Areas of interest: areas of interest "Guesthouse"
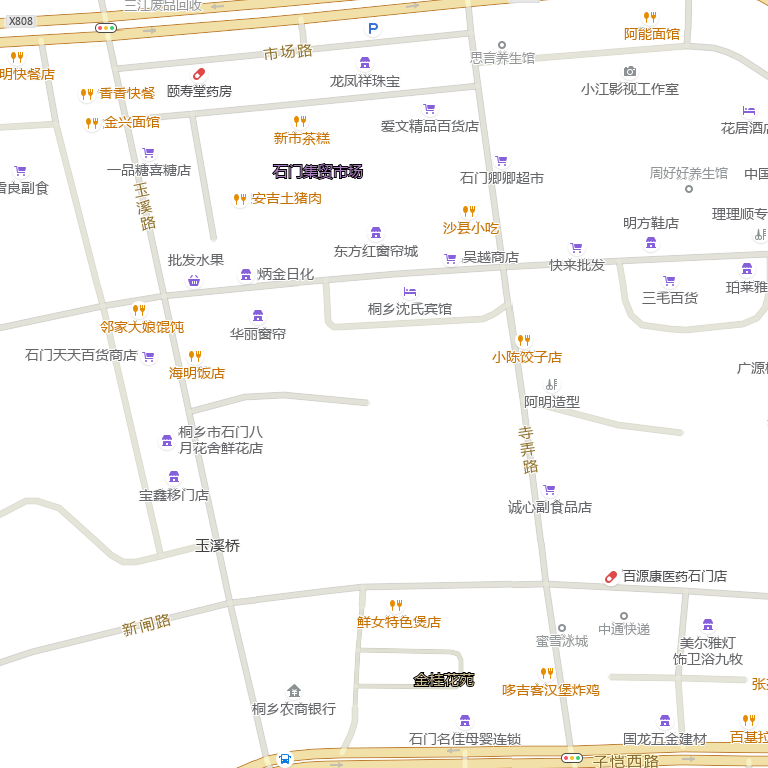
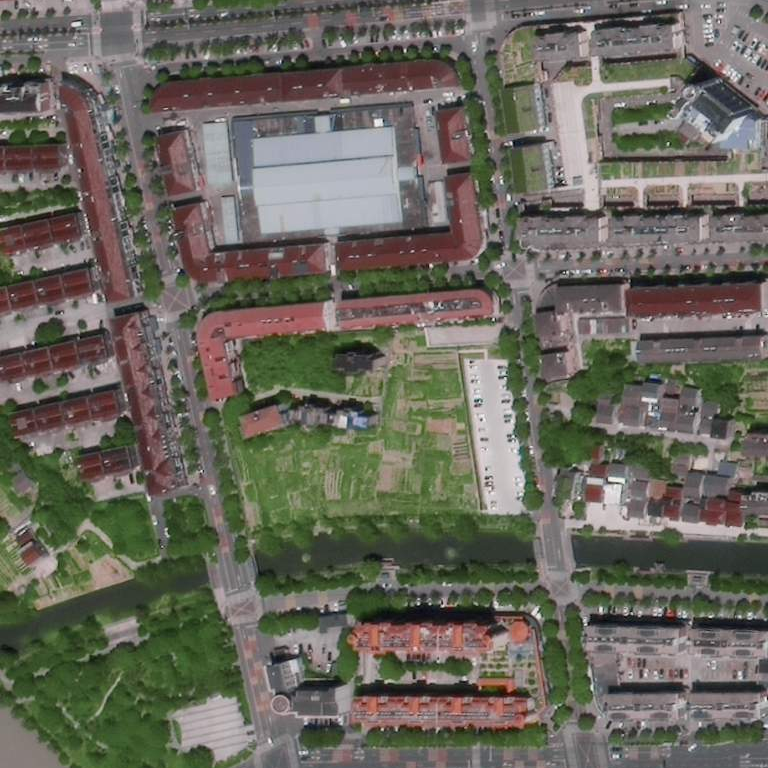